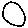
Label: circle